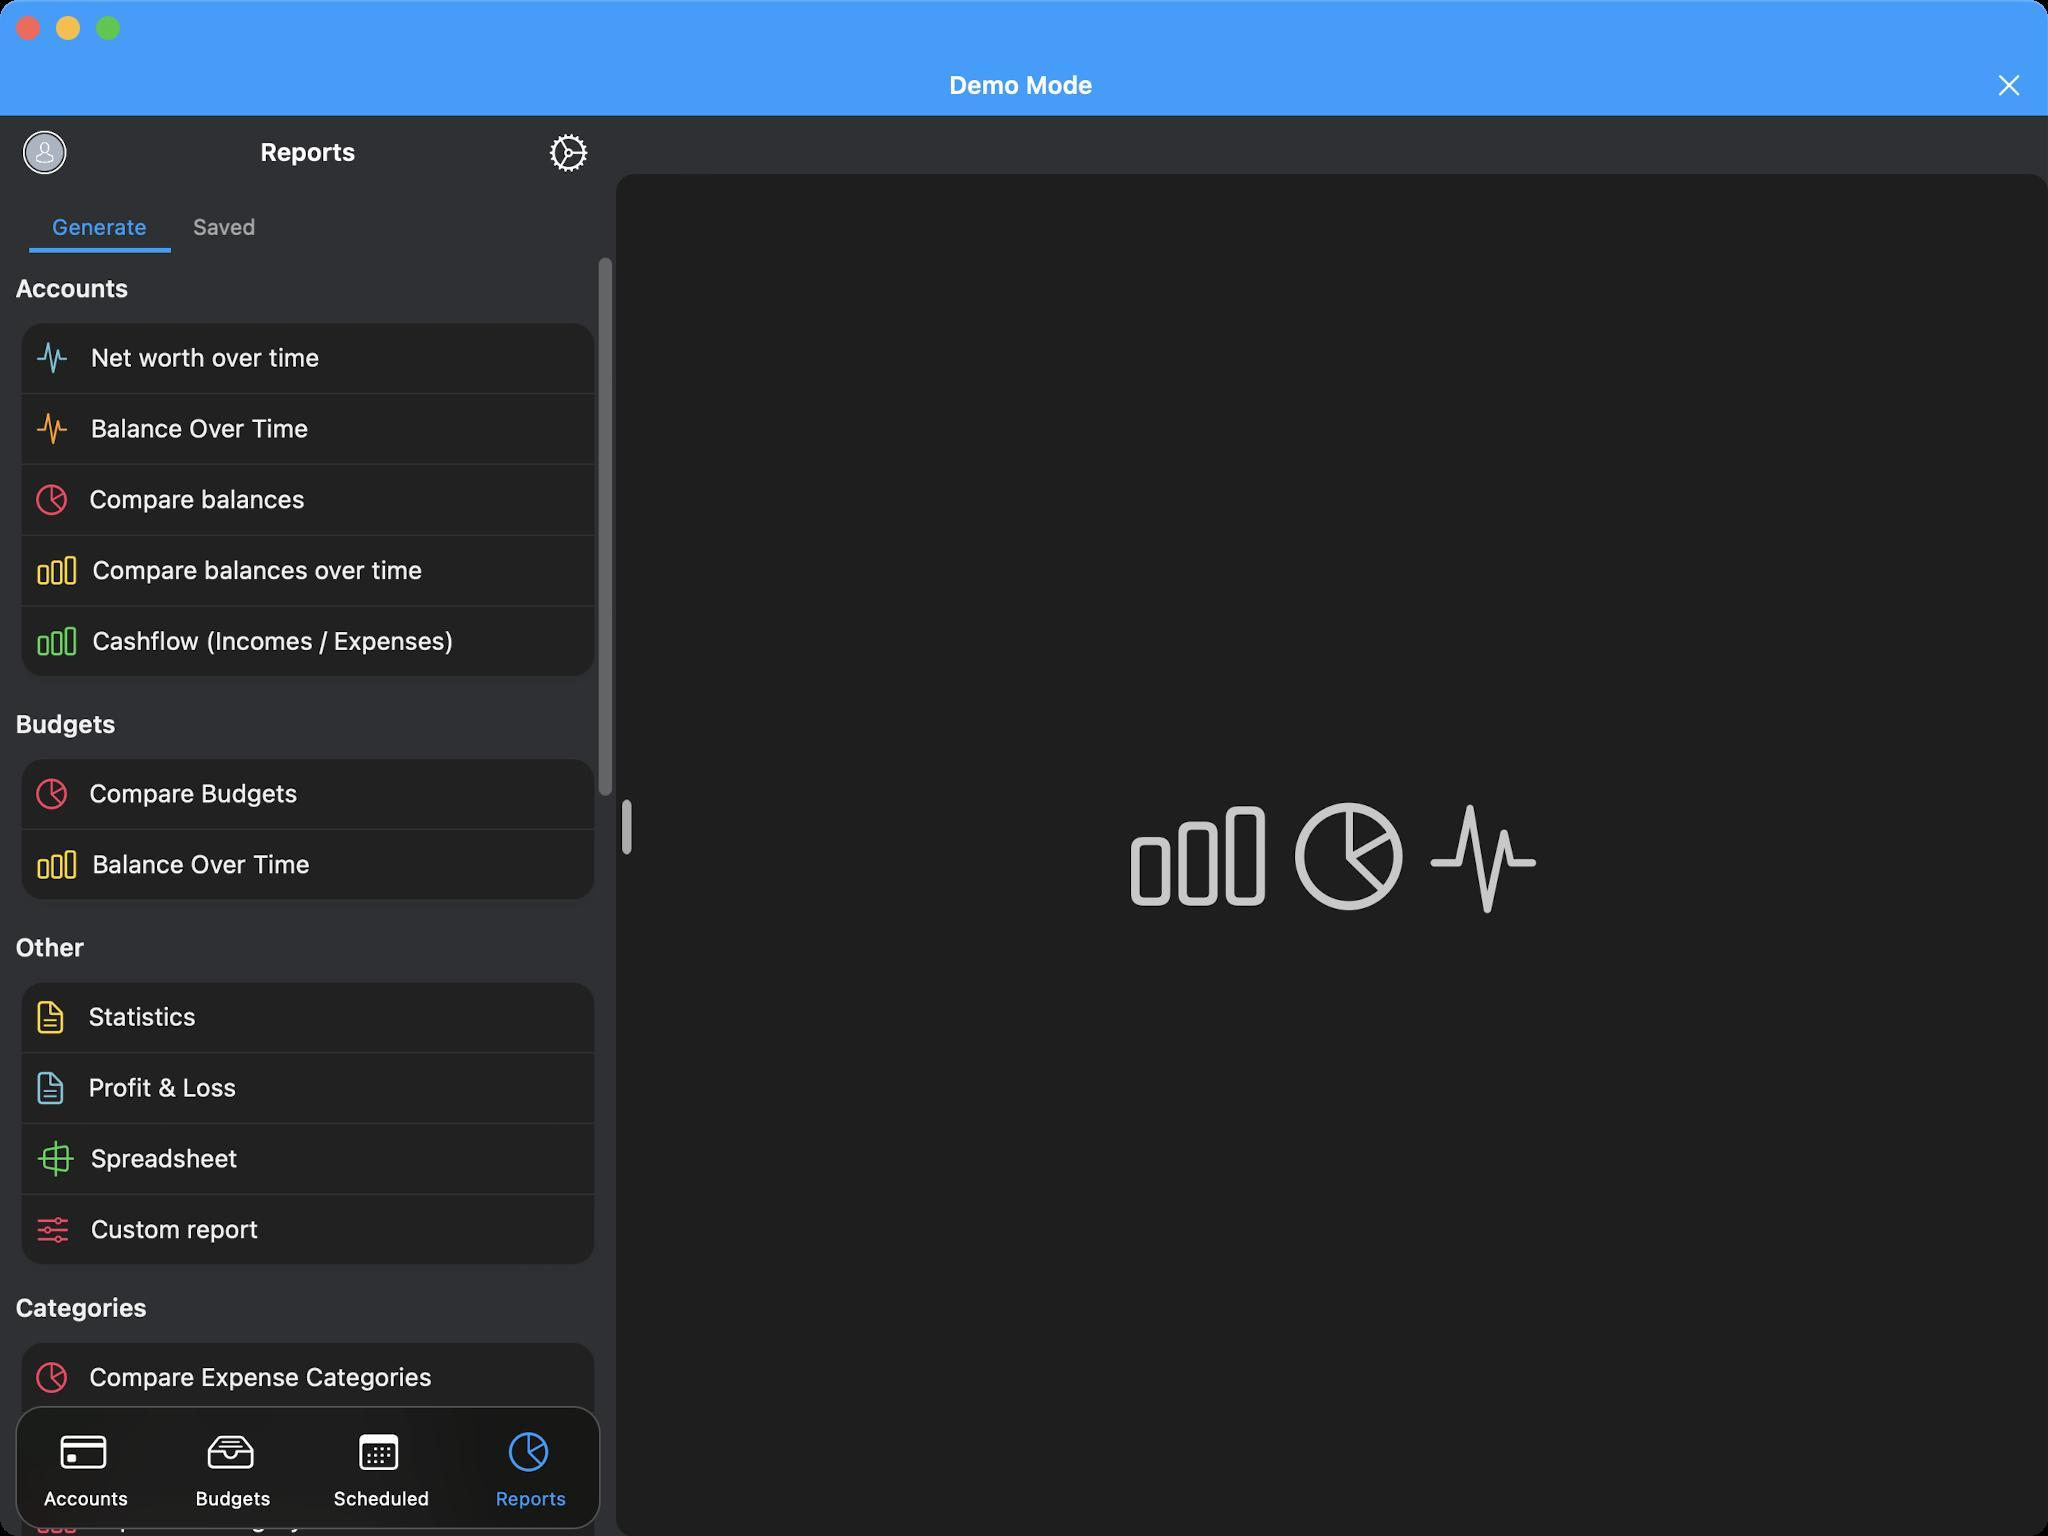
Accessibility tree:
{"name": "MoneyWiz", "role": "AXWindow", "description": null, "role_description": "standard window", "value": null, "position": "352.00;95.00", "size": "1024;768", "children": [{"name": null, "role": "AXGroup", "description": null, "role_description": "group", "value": null, "position": "0.00;0.00", "size": "1024;768", "children": [{"name": null, "role": "AXGroup", "description": null, "role_description": "group", "value": null, "position": "0.00;0.00", "size": "1024;768", "children": [{"name": null, "role": "AXGroup", "description": null, "role_description": "group", "value": null, "position": "0.00;0.00", "size": "1024;768", "children": [{"name": null, "role": "AXStaticText", "description": "Demo Mode", "role_description": "text", "value": null, "position": "159.77;34.65", "size": "701;16", "children": []}, {"name": null, "role": "AXButton", "description": "Close", "role_description": "button", "value": null, "position": "985.60;27.72", "size": "39;30", "children": []}, {"name": null, "role": "AXButton", "description": "avatar anonymous", "role_description": "button", "value": null, "position": "13.09;66.99", "size": "18;18", "children": []}, {"name": null, "role": "AXStaticText", "description": "Reports", "role_description": "text", "value": null, "position": "59.29;68.53", "size": "189;15", "children": []}, {"name": null, "role": "AXButton", "description": "settings", "role_description": "button", "value": null, "position": "273.35;65.45", "size": "22;22", "children": []}, {"name": null, "role": "AXGroup", "description": null, "role_description": "group", "value": null, "position": "308.00;57.75", "size": "716;711", "children": [{"name": null, "role": "AXButton", "description": null, "role_description": "button", "value": null, "position": "308.00;386.54", "size": "19;54", "children": []}, {"name": null, "role": "AXButton", "description": null, "role_description": "button", "value": null, "position": "311.08;399.63", "size": "5;28", "children": []}, {"name": null, "role": "AXGroup", "description": null, "role_description": "group", "value": null, "position": "559.02;395.01", "size": "214;64", "children": []}]}, {"name": null, "role": "AXButton", "description": "Generate", "role_description": "button", "value": null, "position": "14.63;100.10", "size": "71;26", "children": []}, {"name": null, "role": "AXButton", "description": "Saved", "role_description": "button", "value": null, "position": "85.19;100.10", "size": "55;26", "children": []}, {"name": null, "role": "AXStaticText", "description": "Accounts", "role_description": "text", "value": null, "position": "7.70;127.05", "size": "293;35", "children": []}, {"name": null, "role": "AXButton", "description": "Net worth over time", "role_description": "button", "value": null, "position": "10.78;161.70", "size": "286;35", "children": []}, {"name": null, "role": "AXButton", "description": "Balance Over Time", "role_description": "button", "value": null, "position": "10.78;197.12", "size": "286;35", "children": []}, {"name": null, "role": "AXButton", "description": "Compare balances", "role_description": "button", "value": null, "position": "10.78;232.54", "size": "286;35", "children": []}, {"name": null, "role": "AXButton", "description": "Compare balances over time", "role_description": "button", "value": null, "position": "10.78;267.96", "size": "286;35", "children": []}, {"name": null, "role": "AXButton", "description": "Cashflow (Incomes / Expenses)", "role_description": "button", "value": null, "position": "10.78;303.38", "size": "286;35", "children": []}, {"name": null, "role": "AXStaticText", "description": "Budgets", "role_description": "text", "value": null, "position": "7.70;344.96", "size": "293;35", "children": []}, {"name": null, "role": "AXButton", "description": "Compare Budgets", "role_description": "button", "value": null, "position": "10.78;379.61", "size": "286;35", "children": []}, {"name": null, "role": "AXButton", "description": "Balance Over Time", "role_description": "button", "value": null, "position": "10.78;415.03", "size": "286;35", "children": []}, {"name": null, "role": "AXStaticText", "description": "Other", "role_description": "text", "value": null, "position": "7.70;456.61", "size": "293;35", "children": []}, {"name": null, "role": "AXButton", "description": "Statistics", "role_description": "button", "value": null, "position": "10.78;491.26", "size": "286;35", "children": []}, {"name": null, "role": "AXButton", "description": "Profit & Loss", "role_description": "button", "value": null, "position": "10.78;526.68", "size": "286;35", "children": []}, {"name": null, "role": "AXButton", "description": "Spreadsheet", "role_description": "button", "value": null, "position": "10.78;562.10", "size": "286;35", "children": []}, {"name": null, "role": "AXButton", "description": "Custom report", "role_description": "button", "value": null, "position": "10.78;597.52", "size": "286;35", "children": []}, {"name": null, "role": "AXStaticText", "description": "Categories", "role_description": "text", "value": null, "position": "7.70;636.79", "size": "293;35", "children": []}, {"name": null, "role": "AXButton", "description": "Compare Expense Categories", "role_description": "button", "value": null, "position": "10.78;671.44", "size": "286;35", "children": []}, {"name": null, "role": "AXButton", "description": "Compare Income Categories", "role_description": "button", "value": null, "position": "10.78;706.86", "size": "286;35", "children": []}, {"name": null, "role": "AXButton", "description": "Expense Category Over Time", "role_description": "button", "value": null, "position": "10.78;742.28", "size": "286;35", "children": []}, {"name": null, "role": "AXButton", "description": "Income Category Over Time", "role_description": "button", "value": null, "position": "10.78;777.70", "size": "286;35", "children": []}, {"name": null, "role": "AXButton", "description": "Breakdown Expenses Over Time", "role_description": "button", "value": null, "position": "10.78;813.12", "size": "286;35", "children": []}, {"name": null, "role": "AXButton", "description": "Breakdown Incomes Over Time", "role_description": "button", "value": null, "position": "10.78;848.54", "size": "286;35", "children": []}, {"name": null, "role": "AXStaticText", "description": "Payees", "role_description": "text", "value": null, "position": "7.70;889.35", "size": "293;35", "children": []}, {"name": null, "role": "AXButton", "description": "Compare Expense Payees", "role_description": "button", "value": null, "position": "10.78;924.00", "size": "286;35", "children": []}, {"name": null, "role": "AXButton", "description": "Compare Income Payees", "role_description": "button", "value": null, "position": "10.78;959.42", "size": "286;35", "children": []}, {"name": null, "role": "AXButton", "description": "Expense Payee Over Time", "role_description": "button", "value": null, "position": "10.78;994.84", "size": "286;35", "children": []}, {"name": null, "role": "AXButton", "description": "Income Payee Over Time", "role_description": "button", "value": null, "position": "10.78;1030.26", "size": "286;35", "children": []}, {"name": null, "role": "AXButton", "description": "Breakdown Expenses Over Time", "role_description": "button", "value": null, "position": "10.78;1065.68", "size": "286;35", "children": []}, {"name": null, "role": "AXButton", "description": "Breakdown Incomes Over Time", "role_description": "button", "value": null, "position": "10.78;1101.10", "size": "286;35", "children": []}, {"name": null, "role": "AXStaticText", "description": "Tags", "role_description": "text", "value": null, "position": "7.70;1141.91", "size": "293;35", "children": []}, {"name": null, "role": "AXButton", "description": "Compare Expense Tags", "role_description": "button", "value": null, "position": "10.78;1176.56", "size": "286;35", "children": []}, {"name": null, "role": "AXButton", "description": "Compare Income Tags", "role_description": "button", "value": null, "position": "10.78;1211.98", "size": "286;35", "children": []}, {"name": null, "role": "AXButton", "description": "Expense Tag Over Time", "role_description": "button", "value": null, "position": "10.78;1247.40", "size": "286;35", "children": []}, {"name": null, "role": "AXButton", "description": "Income Tag Over Time", "role_description": "button", "value": null, "position": "10.78;1282.82", "size": "286;35", "children": []}, {"name": null, "role": "AXButton", "description": "Breakdown Expenses Over Time", "role_description": "button", "value": null, "position": "10.78;1318.24", "size": "286;35", "children": []}, {"name": null, "role": "AXButton", "description": "Breakdown Incomes Over Time", "role_description": "button", "value": null, "position": "10.78;1353.66", "size": "286;35", "children": []}, {"name": null, "role": "AXStaticText", "description": "Spreadsheets", "role_description": "text", "value": null, "position": "7.70;1394.47", "size": "293;35", "children": []}, {"name": null, "role": "AXButton", "description": "Breakdown Payees Over Categories", "role_description": "button", "value": null, "position": "10.78;1429.12", "size": "286;35", "children": []}, {"name": null, "role": "AXButton", "description": "Breakdown Categories Over Tags", "role_description": "button", "value": null, "position": "10.78;1464.54", "size": "286;35", "children": []}, {"name": null, "role": "AXButton", "description": "Breakdown Payees Over Tags", "role_description": "button", "value": null, "position": "10.78;1499.96", "size": "286;35", "children": []}, {"name": null, "role": "AXButton", "description": null, "role_description": "button", "value": null, "position": "8.47;703.01", "size": "69;62", "children": []}, {"name": null, "role": "AXButton", "description": "card", "role_description": "button", "value": null, "position": "8.47;710.71", "size": "69;31", "children": []}, {"name": null, "role": "AXButton", "description": null, "role_description": "button", "value": null, "position": "77.00;703.01", "size": "69;62", "children": []}, {"name": null, "role": "AXButton", "description": "Inbox Full", "role_description": "button", "value": null, "position": "82.00;710.71", "size": "69;31", "children": []}, {"name": null, "role": "AXButton", "description": null, "role_description": "button", "value": null, "position": "146.30;703.01", "size": "69;62", "children": []}, {"name": null, "role": "AXButton", "description": "calendar", "role_description": "button", "value": null, "position": "156.31;710.71", "size": "69;31", "children": []}, {"name": null, "role": "AXButton", "description": null, "role_description": "button", "value": null, "position": "215.60;703.01", "size": "69;62", "children": []}, {"name": null, "role": "AXButton", "description": "chart pie", "role_description": "button", "value": null, "position": "231.00;710.71", "size": "69;31", "children": []}, {"name": null, "role": "AXStaticText", "description": "Accounts", "role_description": "text", "value": null, "position": "8.47;741.51", "size": "69;15", "children": []}, {"name": null, "role": "AXStaticText", "description": "Budgets", "role_description": "text", "value": null, "position": "82.00;741.51", "size": "69;15", "children": []}, {"name": null, "role": "AXStaticText", "description": "Scheduled", "role_description": "text", "value": null, "position": "156.31;741.51", "size": "69;15", "children": []}, {"name": null, "role": "AXStaticText", "description": "Reports", "role_description": "text", "value": null, "position": "231.00;741.51", "size": "69;15", "children": []}]}]}]}, {"name": null, "role": "AXButton", "description": null, "role_description": "close button", "value": null, "position": "7.00;6.00", "size": "14;16", "children": []}, {"name": null, "role": "AXButton", "description": null, "role_description": "full screen button", "value": null, "position": "47.00;6.00", "size": "14;16", "children": [{"name": null, "role": "AXGroup", "description": null, "role_description": "group", "value": null, "position": "47.00;6.00", "size": "14;16", "children": [{"name": null, "role": "AXGroup", "description": null, "role_description": "group", "value": null, "position": "47.00;6.00", "size": "14;16", "children": []}]}]}, {"name": null, "role": "AXButton", "description": null, "role_description": "minimize button", "value": null, "position": "27.00;6.00", "size": "14;16", "children": []}]}